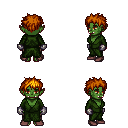
a pixel art fantasy rpg character, female body template, orc, green skin, green robe, gold greaves, dark blonde bedhead hairstyle, metal gloves, maroon shoes, four views (front, back, left, right), 2x2 character sprite sheet, small pixel art, hard edges, no anti-aliasing